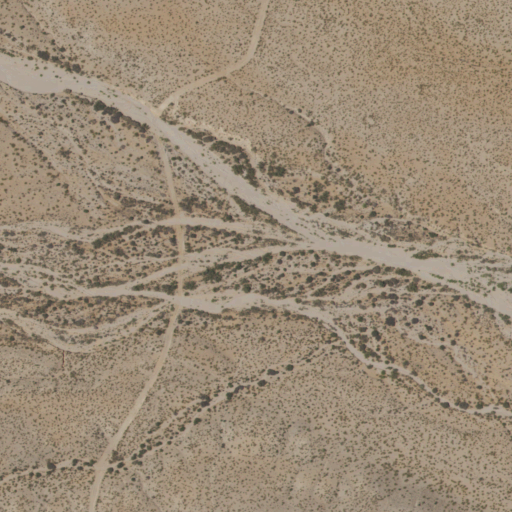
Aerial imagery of valley in New Mexico named Lumber Canyon containing only shrub